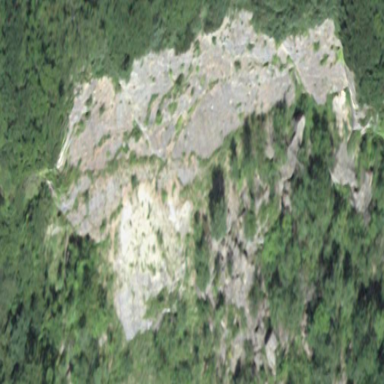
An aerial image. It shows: Landscape dominated by bare rock.